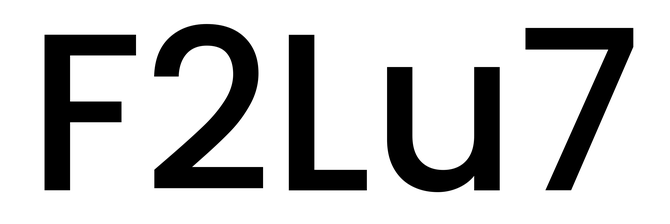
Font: Poppins-Medium